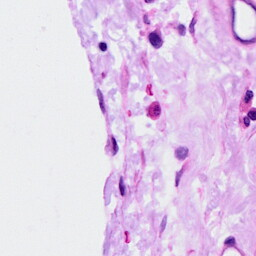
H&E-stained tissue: Ovarian